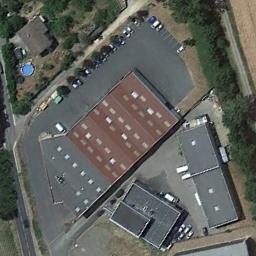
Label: industrial_area